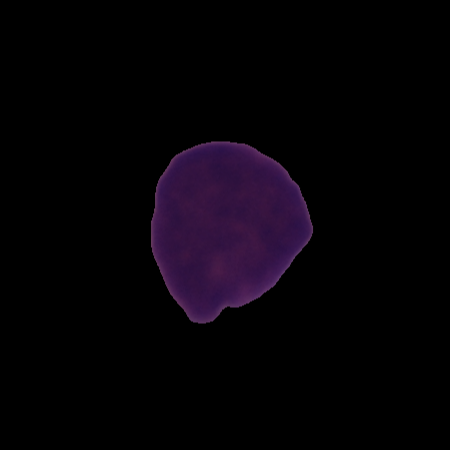
Label: cancer